Question: Added 'MyActivity.java' (i.e., main activity) at bottom
Added lines to 'MyActivity.java' (this solved the problem)
I have preferences set up but have no way to access them. No matter what 'style' I pick in xml and no matter what virtual device or style I pick in Android Studio (AS) 1.1.0, the screen lacks the 3 dots shown below. Not even the pulldown styles that include 'LightActionBar' and 'DarkActionBar' show the dots.

In xml, I've tried '<style name="AppBaseTheme" parent="android:Holo.ButtonBar">', which finally worked last night (was having same problem) on a small app, and also, for 'parent', I tried 'Base.Theme.AppCompat.Light.DarkActionBar' and other things.
I don't so much care if I see the 3 dots; just ANYTHING to expose the preferences screen.
I've also tried 'never', 'ifroom', and 'always' for 'showAsAction':
'''
<menu xmlns:android="http://schemas.android.com/apk/res/android"
xmlns:app="http://schemas.android.com/apk/res-auto"
xmlns:tools="http://schemas.android.com/tools"
tools:context=".MyActivity">
<item android:id="@+id/itemFocus"
android:title="@string/focusAtClue"
android:orderInCategory="200"
app:showAsAction="never"/>
'''
Here's 'preferences.xml':
'''
<?xml version="1.0" encoding="utf-8"?>
<PreferenceScreen xmlns:android="http://schemas.android.com/apk/res/android">
<PreferenceCategory
>
<CheckBoxPreference
android:key="@string/focusAfterShow"
android:title="@string/focusAfterShow"
android:summary="Always place the cursor at the 'clue' (sum) after tapping 'Show'."
android:defaultValue="true"
/>
</PreferenceCategory>
<PreferenceCategory
>
<CheckBoxPreference
android:key="@string/screenSaver"
android:title="@string/screenSaver"
android:summary="Keep screen on at all times while running this app."
android:defaultValue="true"
/>
</PreferenceCategory>
</PreferenceScreen>
'''
Here's 'SettingsFragment.java':
'''
import android.content.SharedPreferences;
import android.content.SharedPreferences.OnSharedPreferenceChangeListener;
import android.os.Bundle;
import android.preference.PreferenceFragment;
import android.preference.PreferenceManager;
import android.util.Log;
public class SettingsFragment extends PreferenceFragment implements OnSharedPreferenceChangeListener {
@Override
public void onCreate(Bundle savedInstanceState) {
super.onCreate(savedInstanceState);
addPreferencesFromResource(R.xml.preferences);
}
@Override
public void onResume() {
super.onResume();
getPreferenceScreen().getSharedPreferences().registerOnSharedPreferenceChangeListener(this);
}
@Override
public void onPause() {
super.onPause();
getPreferenceScreen().getSharedPreferences().unregisterOnSharedPreferenceChangeListener(this);
}
@Override
public void onSharedPreferenceChanged(SharedPreferences sharedPreferences, String key) {
SharedPreferences sharedPref = PreferenceManager.getDefaultSharedPreferences(getActivity());
if (key.equalsIgnoreCase("pie_type")){
Log.w("Settings", sharedPref.getString(key, ""));
}
}
}
'''
And 'SettingsActivity.java':
'''
import android.app.Activity;
import android.os.Bundle;
public class SettingsActivity extends Activity {
public static final String SETTINGS = "com.whatever.kakurocombosbuildvariants.settings";
public static final String FIRST_USE = "com.whateverkakurocombosbuildvariants.firstUse";
@Override
protected void onCreate(Bundle savedInstanceState) {
super.onCreate(savedInstanceState);
setContentView(R.layout.activity_settings);
}
}
'''
Here's where 'SettingsActivity' is invoked in 'MyActivity.java':
'''
public boolean onOptionsItemSelected(MenuItem item)
{
switch (item.getItemId()) {
case R.id.menu_settings:
Intent intent = new Intent(this, SettingsActivity.class);
startActivity(intent);
return true;
default:
return super.onOptionsItemSelected(item);
}
}
'''
'MyActivity.java' (main activity; 300 LINES OF EXTRANEOUS CODE DELETED)
'''
public class MyActivity extends Activity {
public final String
prefix = "com.XXXX.kakurocombosbuildvariants"
, SETTINGS = prefix + ".settings"
, FIRST_USE = prefix + ".firstUse"
, FOCUS_AT_CLUE = prefix + ".focusAtClue"
, SCREENSAVER = prefix + ".screensaver"
, literally_Focus_At_Clue = "Focus at clue"
, literally_Screen_saver = "Screen saver"
;
public boolean firstUse;
SharedPreferences preferences;
SharedPreferences.Editor editor;
boolean screenSaver;//= false;
boolean focusAtClue ;//= true;
AlertDialog alertDialog;
private void makeActionOverflowMenuShown() {
//devices with hardware menu button (e.g. Samsung Note) don't show action overflow menu
try {
ViewConfiguration config = ViewConfiguration.get(this);
Field menuKeyField = ViewConfiguration.class.getDeclaredField("sHasPermanentMenuKey");
if (menuKeyField != null) {
menuKeyField.setAccessible(true);
menuKeyField.setBoolean(config, false);
}
} catch (Exception e) {
popupMessage("Problem making actionbar overflow");
}
}
void showKeypad(){
getWindow().setSoftInputMode(WindowManager.LayoutParams.SOFT_INPUT_STATE_ALWAYS_VISIBLE);
}
public static boolean isTablet(Context ctx){
return (ctx.getResources().getConfiguration().screenLayout
& Configuration.SCREENLAYOUT_SIZE_MASK
)
>= Configuration.SCREENLAYOUT_SIZE_LARGE;
}
@Override public boolean onPrepareOptionsMenu(Menu menu)
{
return true;
}
@Override
public boolean onOptionsItemSelected(MenuItem item)
{
switch (item.getItemId()) {
case R.id.menu_settings:
Intent intent = new Intent(this, SettingsActivity.class);
startActivity(intent);
return true;
default:
return super.onOptionsItemSelected(item);
}
}
private void setScreensaver()
{
if( ! screenSaver) getWindow().addFlags (WindowManager.LayoutParams.FLAG_KEEP_SCREEN_ON);
else getWindow().clearFlags(WindowManager.LayoutParams.FLAG_KEEP_SCREEN_ON);
}
@Override protected void
onCreate(Bundle savedInstanceState) // ************************** ON CREATE **********
{
super.onCreate(savedInstanceState);
/////////////////////////// EDIT2 ///////////////////////////////////////
getWindow().requestFeature(Window.FEATURE_ACTION_BAR);
getWindow().setFormat(Window.FEATURE_ACTION_BAR);
/////////////////////////// EDIT2 ///////////////////////////////////////
if(! FREE) setContentView(R.layout.activity_my);
else setContentView(R.layout.activity_free);
SharedPreferences preferences = getSharedPreferences(SETTINGS, MODE_PRIVATE);
firstUse = preferences.getBoolean(FIRST_USE, true);
if(firstUse){
Toast.makeText(getApplicationContext(), "Welcome to Kakuro Combos", Toast.LENGTH_SHORT).show();
editor = preferences.edit();
editor.putBoolean(FIRST_USE, false);
editor.commit();
}
alertDialog = new AlertDialog.Builder(this).create();
alertDialog.setButton(DialogInterface.BUTTON_NEUTRAL, "OK",
new DialogInterface.OnClickListener() { public void
onClick(DialogInterface dialog, int which)
{
dialog.dismiss();
}});
showKeypad();
makeActionOverflowMenuShown();
getWindow().setFormat(Window.FEATURE_ACTION_BAR);
showKeypad();
setScreensaver();
} // onCreate
}
'''
/////////////////////// EDIT2 ////////////////////////////
'''
@Override public boolean onCreateOptionsMenu(Menu menu)
{ getMenuInflater().inflate(R.menu.activity_main, menu);
return true;
}
'''
/////////////////////// EDIT2 ////////////////////////////
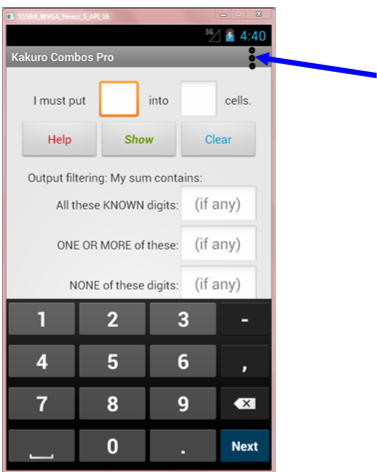
Answer: It looks like main issue is that you're not inflating your menu xml.
Try using 'ActionBarActivity' for your 'MainActivity', and add 'onCreateOptionsMenu()' in order to inflate the menu xml.
'''
public class MyActivity extends ActionBarActivity{
//...........
@Override
public boolean onCreateOptionsMenu(Menu menu) {
// Inflate the menu; this adds items to the action bar if it is present.
getMenuInflater().inflate(R.menu.menu_main, menu);
return true;
}
//............
}
'''